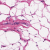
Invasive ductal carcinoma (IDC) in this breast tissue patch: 0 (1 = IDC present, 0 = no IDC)